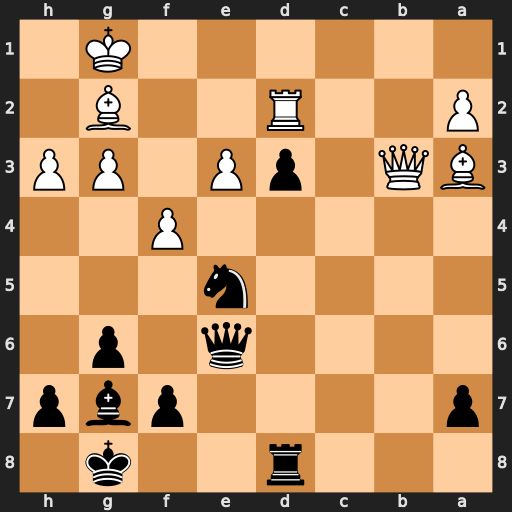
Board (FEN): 3r2k1/p4pbp/4q1p1/4n3/5P2/BQ1pP1PP/P2R2B1/6K1
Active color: b
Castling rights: -
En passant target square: -
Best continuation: Nf3+ Bxf3 Qxe3+